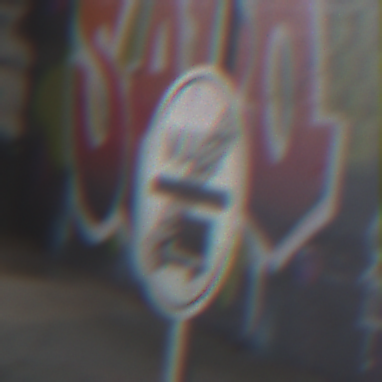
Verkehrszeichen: EndeMautpflicht
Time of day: Midday
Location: Roofed (Special)
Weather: Overcast
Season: NotSpecified
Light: Natural